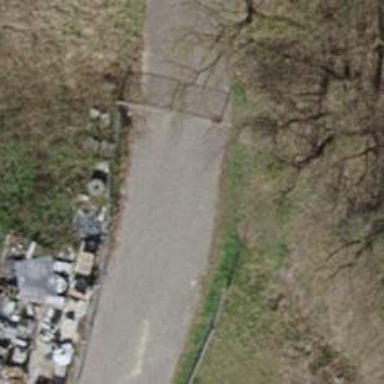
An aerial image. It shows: Gate.